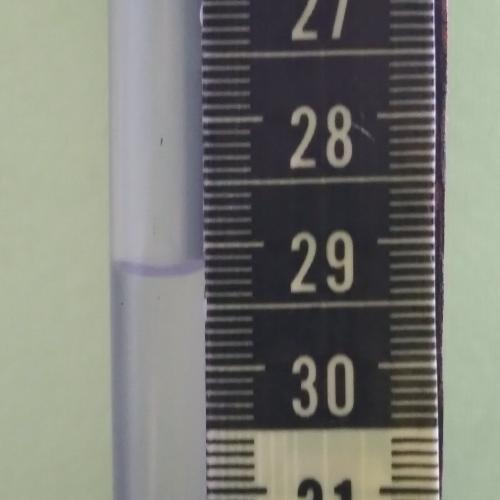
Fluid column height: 29.2 cm